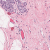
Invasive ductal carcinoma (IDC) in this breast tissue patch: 0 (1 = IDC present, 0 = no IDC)